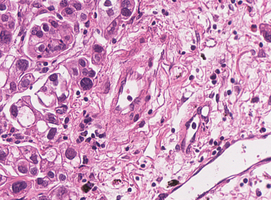
Tumor epithelial tissue: yes
Tumor-associated stroma tissue: yes
Normal tissue: no